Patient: sex M, age 53
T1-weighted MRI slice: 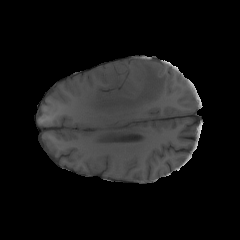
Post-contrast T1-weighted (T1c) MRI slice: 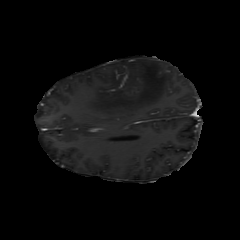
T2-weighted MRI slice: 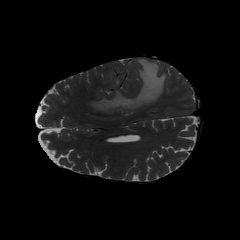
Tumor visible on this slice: yes
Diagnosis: Glioblastoma, IDH-wildtype
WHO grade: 4